Question: I would like to create a windowless taskbar button, just like Windows Live Messenger does it:

How can I do that in C#? The Windows API Code pack looks helpful, but I haven't found any way to create a taskbar button with it.
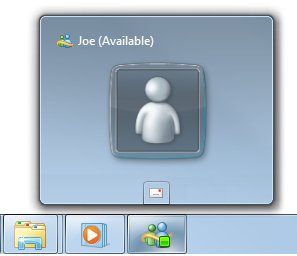
Answer: Create a hidden window (CreateWindow and then ShowWindow(hwnd, SW_HIDE). This is will make the taskbar show an icon.
Then use the ITaskbarList, ITaskbarList2, ITaskbarList3, ITaskbarList4 APIs to set a different thumbnail for the window.